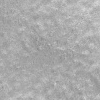
Atmospheric dust classification: not_dusty